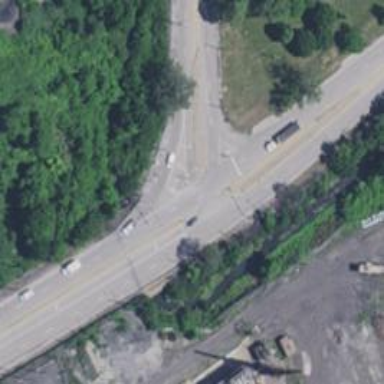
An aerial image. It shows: Asphalt road at the primary level next to abandoned railway.